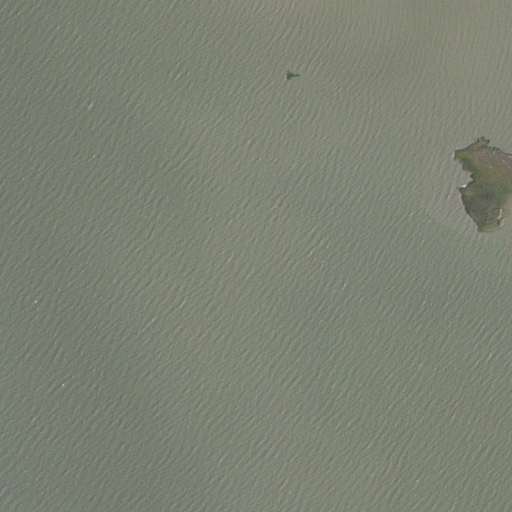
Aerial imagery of cape in Virginia named Green Point containing only open water